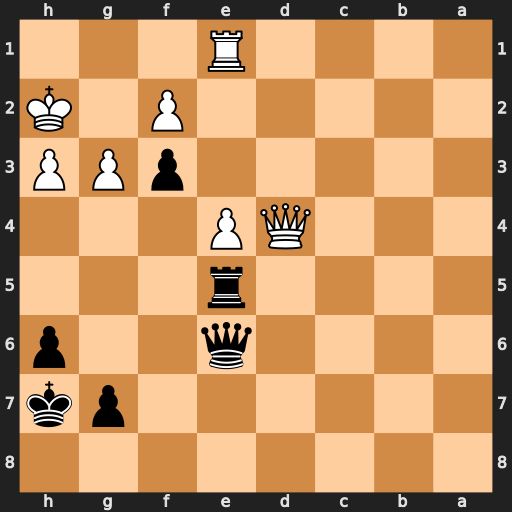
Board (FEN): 8/6pk/4q2p/4r3/3QP3/5pPP/5P1K/4R3
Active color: b
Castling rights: -
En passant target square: -
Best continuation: Rh5 h4 Rxh4+ gxh4 Qg4 Qxg7+ Qxg7